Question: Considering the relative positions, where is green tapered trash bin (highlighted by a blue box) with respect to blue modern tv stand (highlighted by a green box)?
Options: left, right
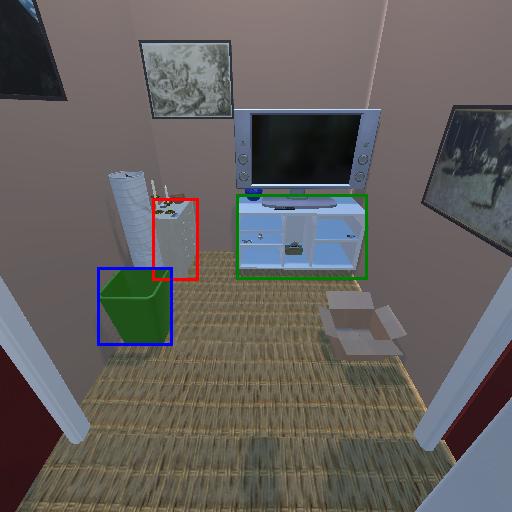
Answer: left